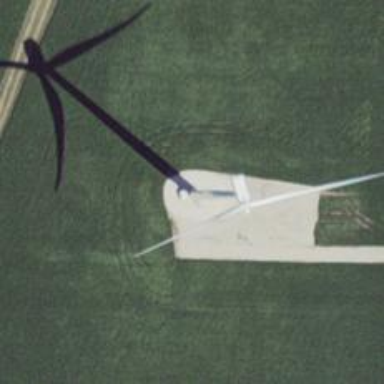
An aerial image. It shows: Wind generator using wind turbines of horizontal axis.